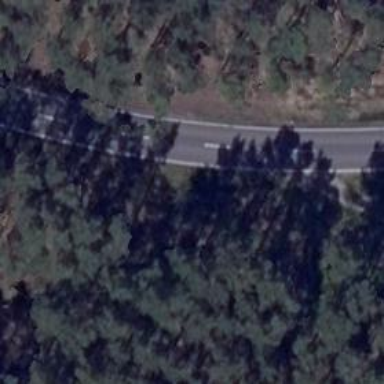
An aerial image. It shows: Secondary road with asphalt surface.